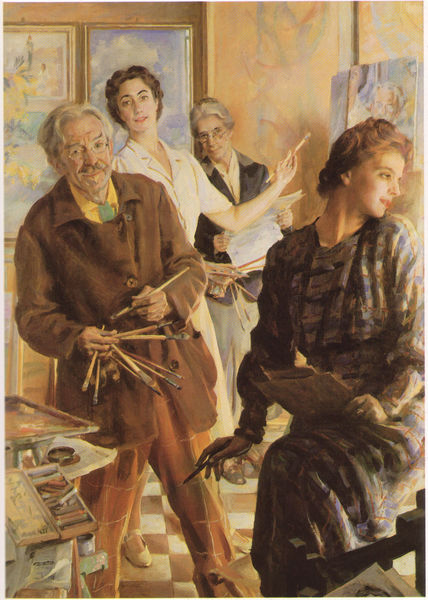
Titel: Noi quattro allo specchio
Künstler: Giacomo Balla
Institution: Privatbesitz
Schlagwörter: blau, gemälde, gruppe, hand, mann, frauen, gelb, grün, menschen, sitzen, braun, damen, fenster, frau, frisur, grau, kleid, licht, profil, schwarz, stuhl, tisch, tür, karo, alt, anzug, hemd, jung, gesicht, bild, hände, portrait, porträt, boden, haare, mantel, realismus, drei, familie, poträt, arbeit, papier, modell, italien, naturalismus, pflaster, schule, unterricht, moderne, farben, figuren, tapete, krawatte, zigarre, atelier, maler, staffelei, model, selbstporträt, seitenlicht, vier, alter, künstler, fliesen, zeitung, brille, leinwand, kacheln, ehefrau, malen, palette, pinsel, leid, malkasten, block, töchter, lehre, frabe, pallette, grauhaarig, tischtusch, balla, schund, küntler, futurist, sraffelei